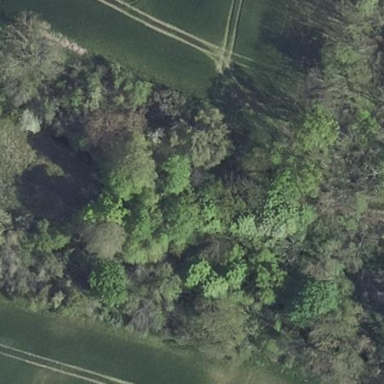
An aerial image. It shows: Forest area.